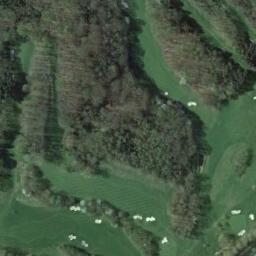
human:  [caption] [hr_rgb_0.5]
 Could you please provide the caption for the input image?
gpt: Many trees are near the golf course .

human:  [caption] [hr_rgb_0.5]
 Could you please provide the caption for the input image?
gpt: There are three large bunkers and two paths .

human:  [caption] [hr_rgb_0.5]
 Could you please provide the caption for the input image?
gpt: The golf course has some putting greens, Fairways, Some groves of barrier trees and sandpits .

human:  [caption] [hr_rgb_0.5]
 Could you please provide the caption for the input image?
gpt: There are a few bunkers and a few paths on the large green lawn on the golf course and many trees .

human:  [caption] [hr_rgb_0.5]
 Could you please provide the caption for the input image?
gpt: There are many green and brown trees and some bunkers on the golf course .